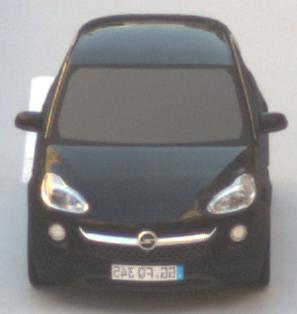
Make: Opel
Model: ADAM 1.2
Detailed model: ADAM
Model produced from: 2013/01
Model produced until: 2014/11
Doors: 3
Color: black
Road condition: dry road
Daytime: morning or afternoon
Contrast: low contrast